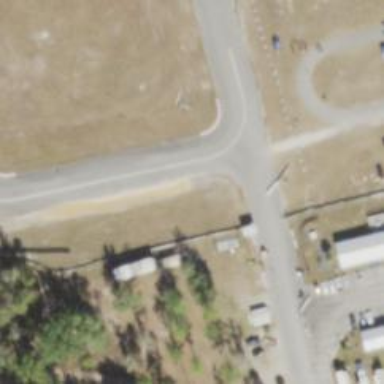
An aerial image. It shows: Motor sport raceway.